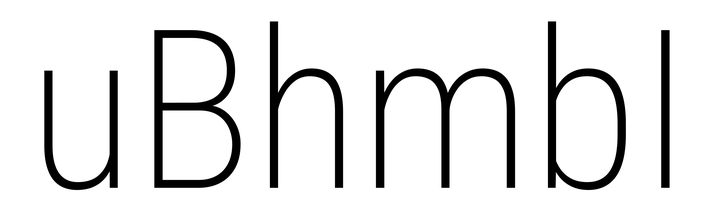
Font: Roboto_Condensed_ExtraLight